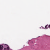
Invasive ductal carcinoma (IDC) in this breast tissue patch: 0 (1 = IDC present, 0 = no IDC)